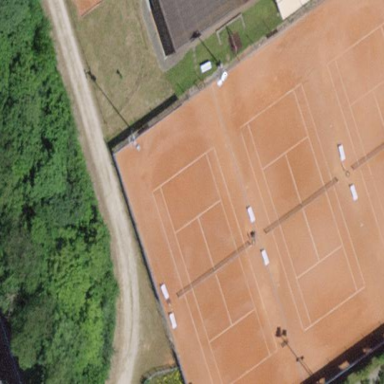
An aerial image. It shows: Tennis court on the leisure land pitch.